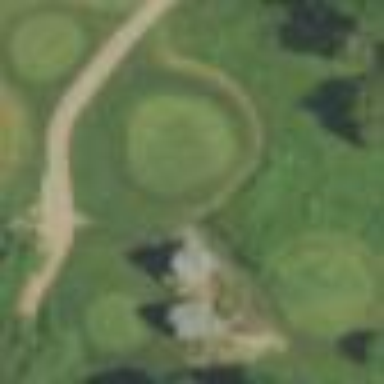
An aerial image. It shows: Area with grass used as rough in golf course.